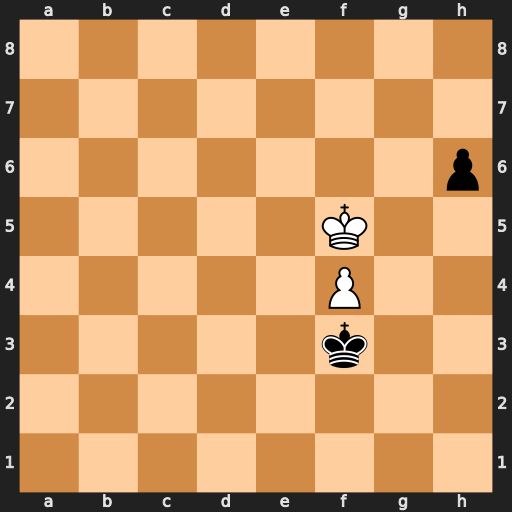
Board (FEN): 8/8/7p/5K2/5P2/5k2/8/8
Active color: w
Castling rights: -
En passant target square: -
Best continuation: Ke5 h5 f5 h4 f6 h3 f7 h2 f8=Q+